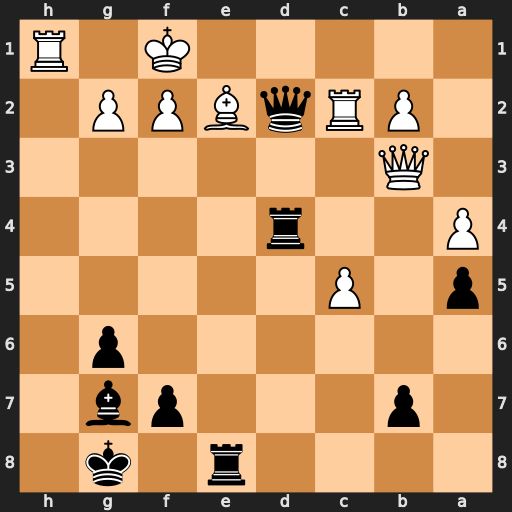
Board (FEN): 4r1k1/1p3pb1/6p1/p1P5/P2r4/1Q6/1PRqBPP1/5K1R
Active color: b
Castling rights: -
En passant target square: -
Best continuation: Qd1+ Bxd1 Rxd1#